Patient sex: M
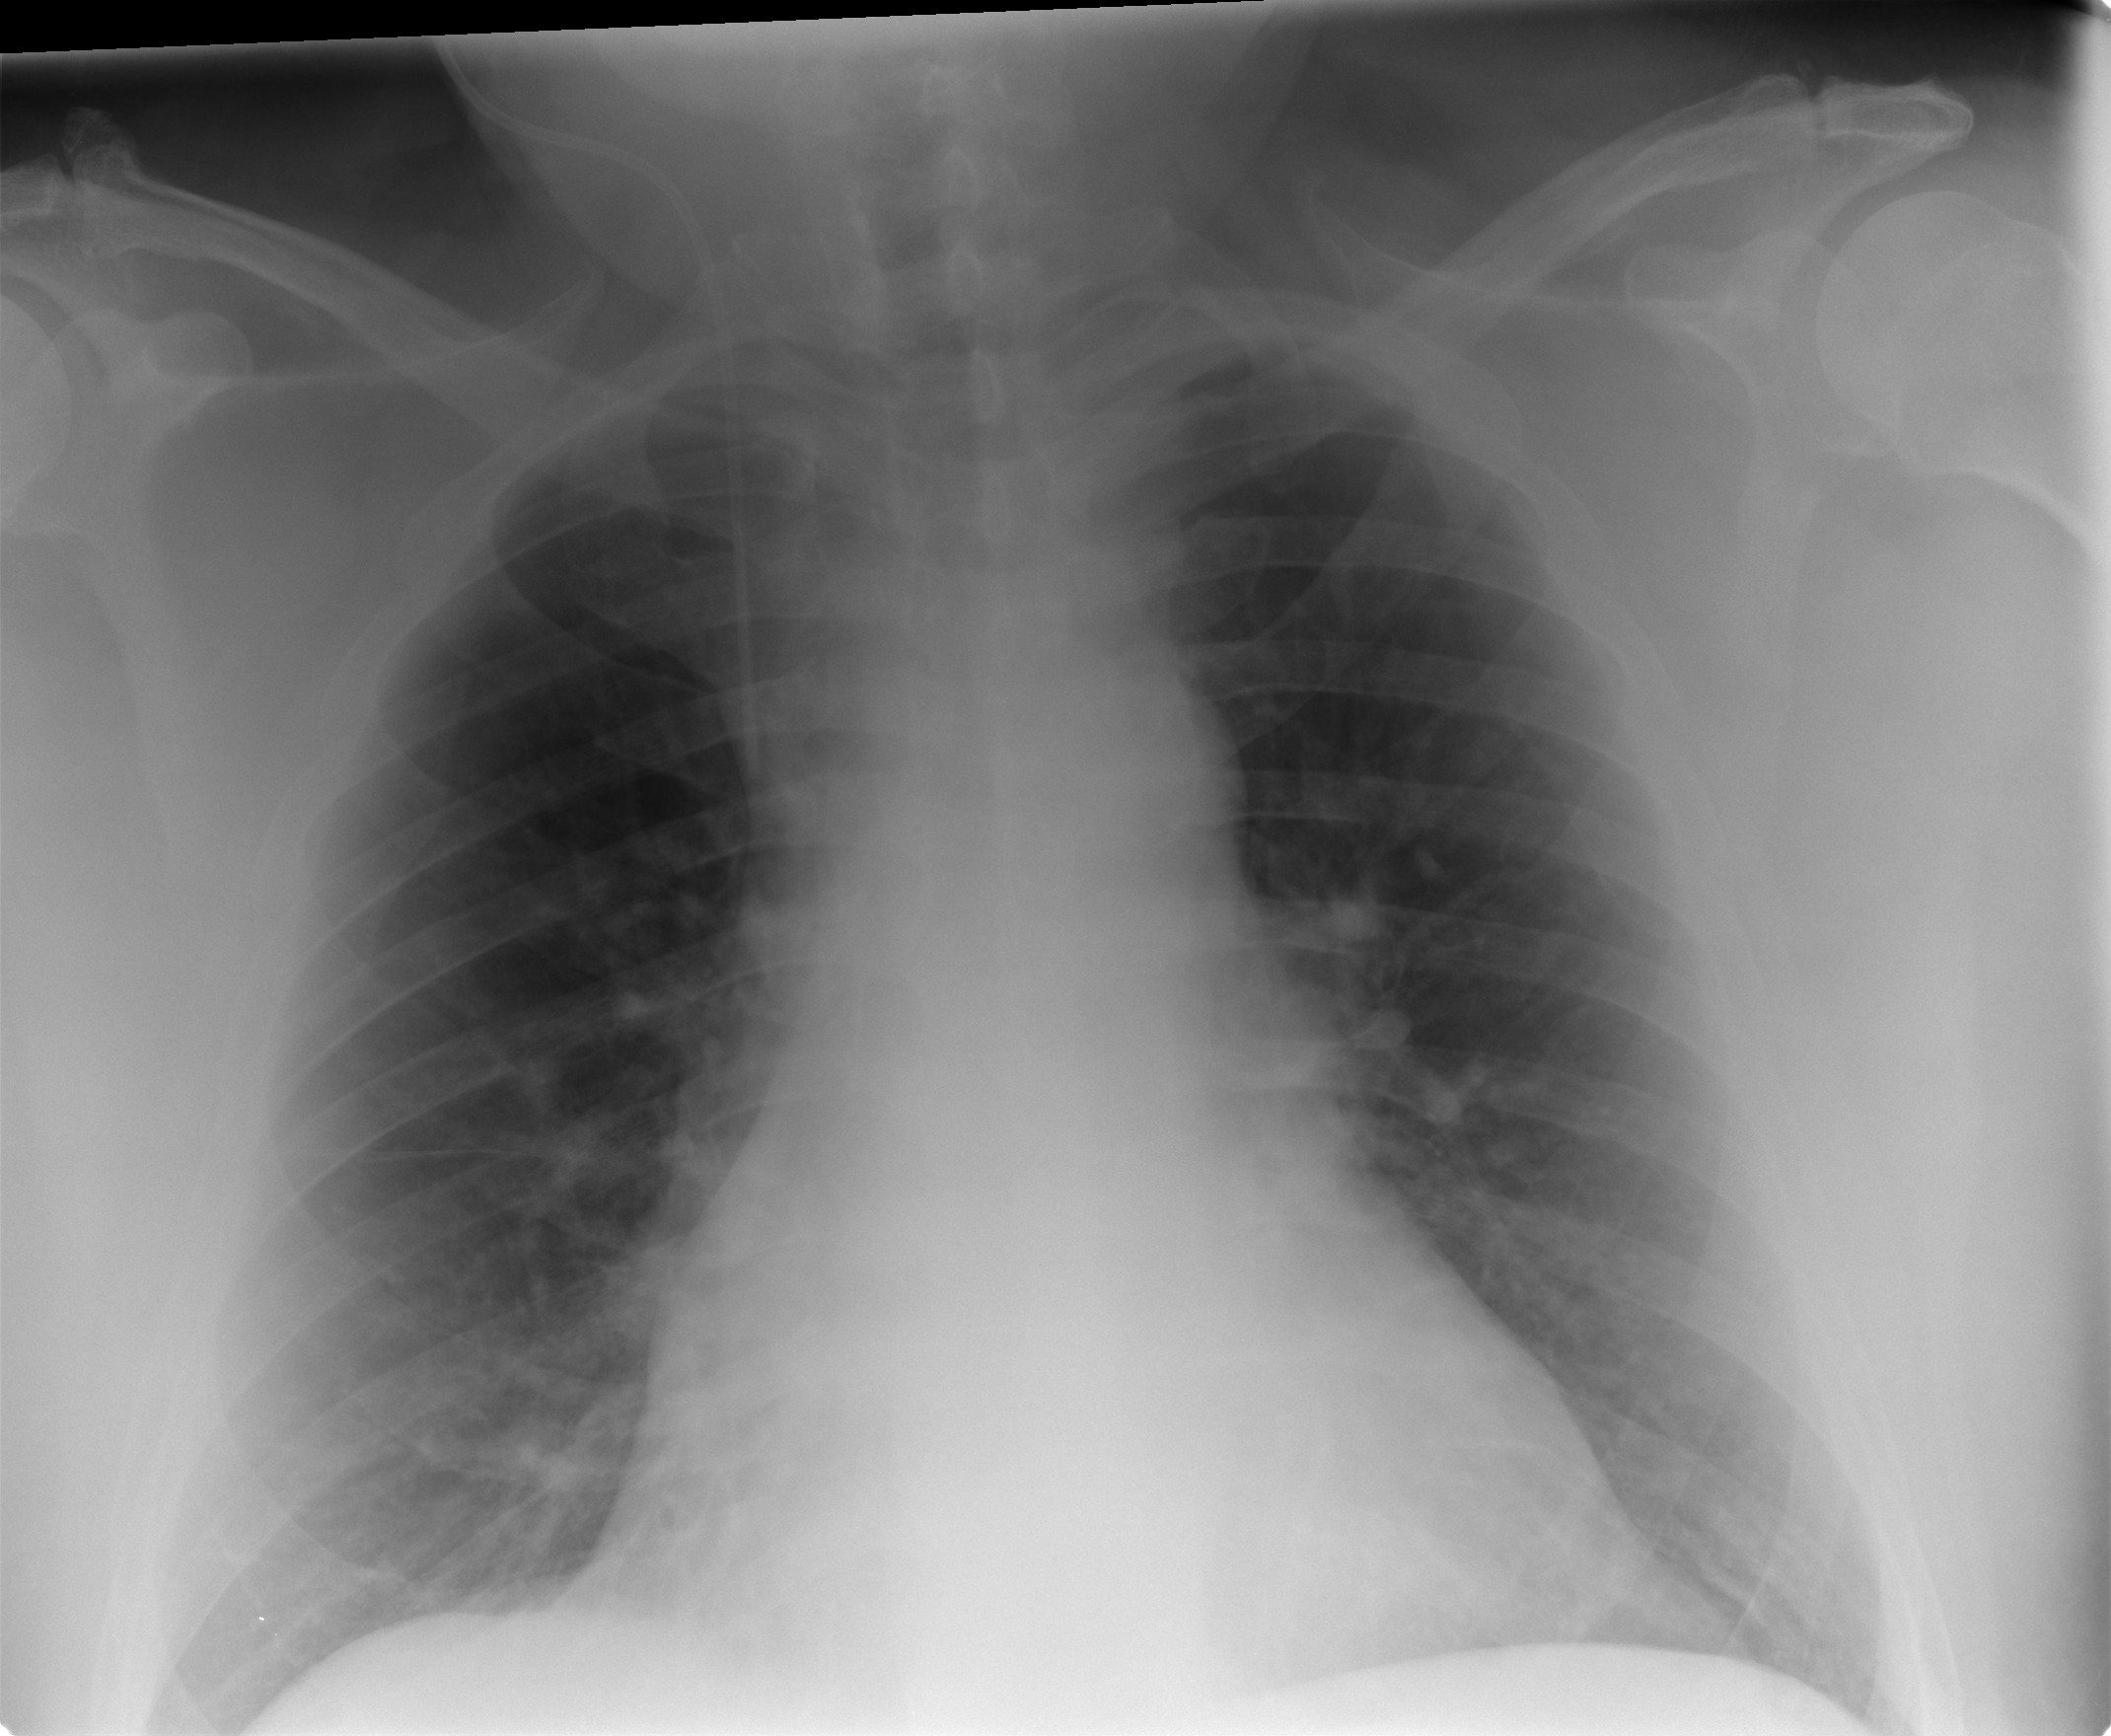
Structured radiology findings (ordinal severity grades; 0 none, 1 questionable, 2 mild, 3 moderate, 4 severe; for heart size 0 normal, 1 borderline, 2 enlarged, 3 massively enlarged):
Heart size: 1
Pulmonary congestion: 0
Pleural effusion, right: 1
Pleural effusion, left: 1
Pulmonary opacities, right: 0
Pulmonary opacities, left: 0
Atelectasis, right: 1
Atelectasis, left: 1